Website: ulta-beauty
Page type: gifting
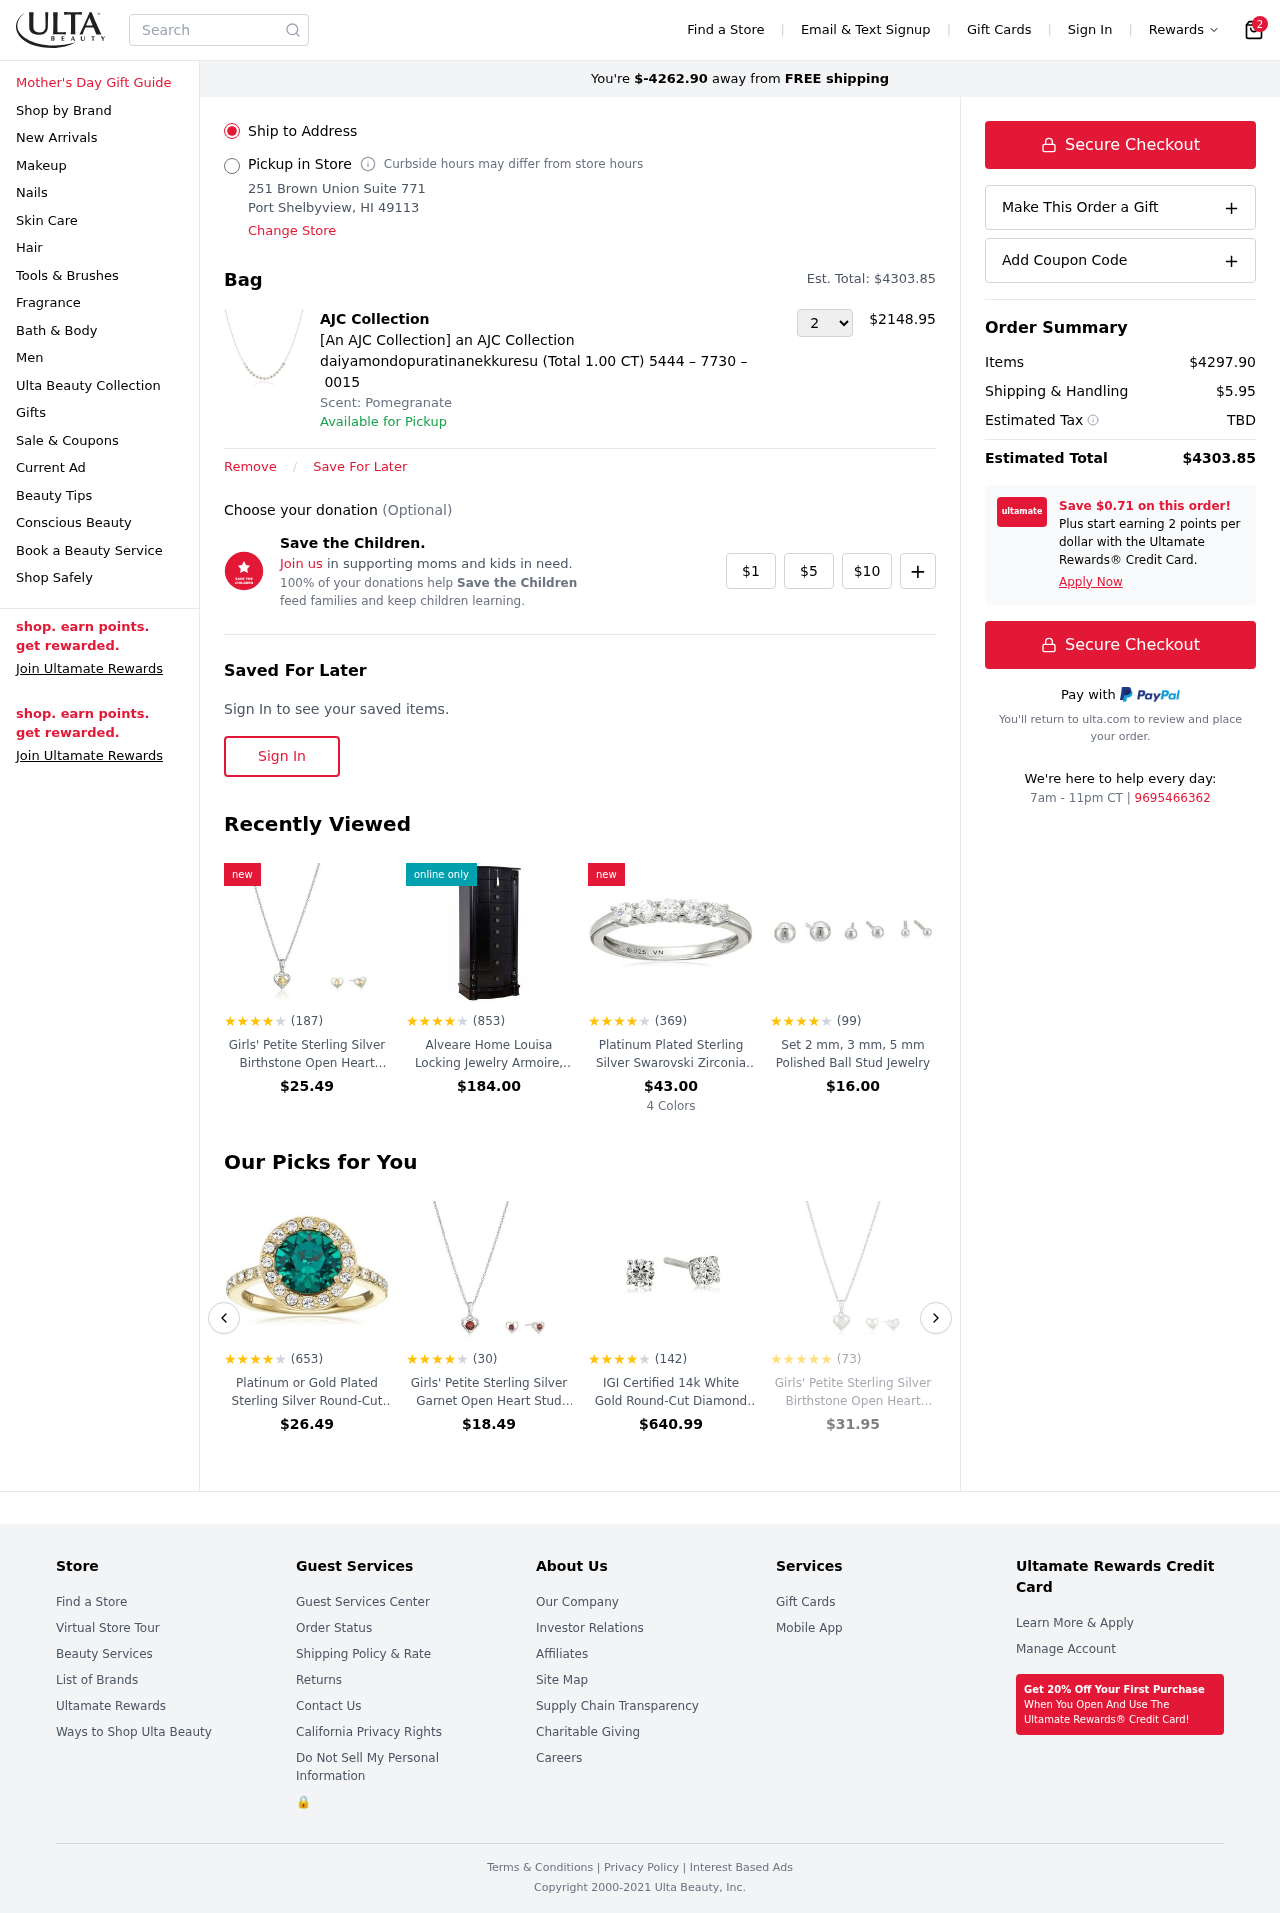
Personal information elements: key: PII_LOCATION1_CITY_STATE_ZIP
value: Port Shelbyview, HI 49113
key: PII_LOCATION1_STREET
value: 251 Brown Union Suite 771
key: PII_PHONE
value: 9695466362
Product elements: key: PRODUCT1_BRAND
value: AJC Collection
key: PRODUCT1_NAME
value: [An AJC Collection] an AJC Collection daiyamondopuratinanekkuresu (Total 1.00 CT) 5444 – 7730 – 0015
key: PRODUCT1_PRICE
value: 2148.95
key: PRODUCT1_QUANTITY
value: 2
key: PRODUCT2_NAME
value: Girls' Petite Sterling Silver Birthstone Open Heart Stud Earrings and 16" Pendant Necklace Jewelry S
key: PRODUCT2_NUM_RATINGS
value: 187
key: PRODUCT2_PRICE
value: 25.49
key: PRODUCT2_RATING
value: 3.7
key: PRODUCT3_NAME
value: Alveare Home Louisa Locking Jewelry Armoire, Black
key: PRODUCT3_NUM_RATINGS
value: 853
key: PRODUCT3_PRICE
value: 184
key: PRODUCT3_RATING
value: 4.1
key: PRODUCT4_NAME
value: Platinum Plated Sterling Silver Swarovski Zirconia Round Cut 5 -Stone Ring
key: PRODUCT4_NUM_RATINGS
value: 369
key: PRODUCT4_PRICE
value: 43
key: PRODUCT4_RATING
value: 4.2
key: PRODUCT5_NAME
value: Set 2 mm, 3 mm, 5 mm Polished Ball Stud Jewelry
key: PRODUCT5_NUM_RATINGS
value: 99
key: PRODUCT5_PRICE
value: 16
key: PRODUCT5_RATING
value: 4.2
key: PRODUCT6_NAME
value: Platinum or Gold Plated Sterling Silver Round-Cut Swarovski Zirconia Halo Ring
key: PRODUCT6_NUM_RATINGS
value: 653
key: PRODUCT6_PRICE
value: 26.49
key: PRODUCT6_RATING
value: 3.9
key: PRODUCT7_NAME
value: Girls' Petite Sterling Silver Garnet Open Heart Stud Earrings and 16" Pendant Necklace Jewelry Set
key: PRODUCT7_NUM_RATINGS
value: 30
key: PRODUCT7_PRICE
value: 18.49
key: PRODUCT7_RATING
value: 3.5
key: PRODUCT8_NAME
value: IGI Certified 14k White Gold Round-Cut Diamond Studs (1/4 cttw, H-I Color, I1 Clarity)
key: PRODUCT8_NUM_RATINGS
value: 142
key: PRODUCT8_PRICE
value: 640.99
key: PRODUCT8_RATING
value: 4.4
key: PRODUCT9_NAME
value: Girls' Petite Sterling Silver Birthstone Open Heart Stud Earrings and 16" Pendant Necklace Jewelry S
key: PRODUCT9_NUM_RATINGS
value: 73
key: PRODUCT9_PRICE
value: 31.95
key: PRODUCT9_RATING
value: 4.5
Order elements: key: ORDER_NUM_ITEMS
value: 2
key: AMOUNT_TO_FREE_SHIPPING
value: $-4262.90
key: ORDER_TOTAL
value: $4303.85
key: ORDER_SUBTOTAL
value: $4297.90
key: ORDER_SHIPPING_COST
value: $5.95
Search elements: key: HEADER_SEARCH
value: Search